Question: I am developing a website with user authentication. I need to implement settings for each users. I found a solution. But I need more better solution.
My solution is given below.
> I have 2 tables, UserTable and SettingsTable. I created a new table
UserSettings for relating the UserTable and SettingsTable as shown below

But there is several type of users Like , , and . They are in a top down manner.
There are privileges.
- - -
Please help me to find a better solution.
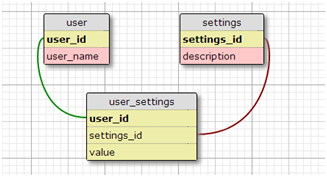
Answer: Simple solution for this is to develop a role based system. ,,, and if Individual user settings is required we can go for Settings and User Settings
Other wise you should follow some defined data model implementations like following
1. Party Model
2. Role based Access COntrol
Reference :
> <URL>
roles
> <URL>
Party Relationships
> <URL>